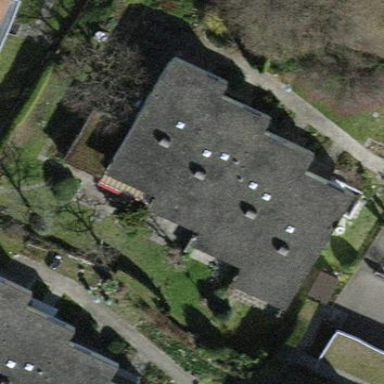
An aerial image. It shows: Flat-roofed building.